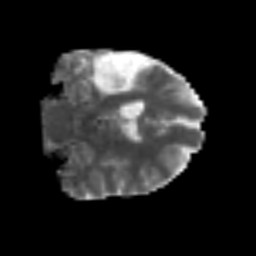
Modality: MD
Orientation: coronal
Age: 49
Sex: male
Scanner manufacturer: siemens
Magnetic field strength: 3 T
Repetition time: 6.1 s
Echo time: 0.101 s